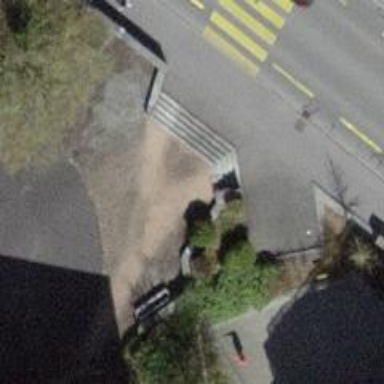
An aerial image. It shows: Road with steps.